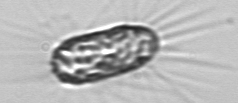
Label: Corethron_hystrix